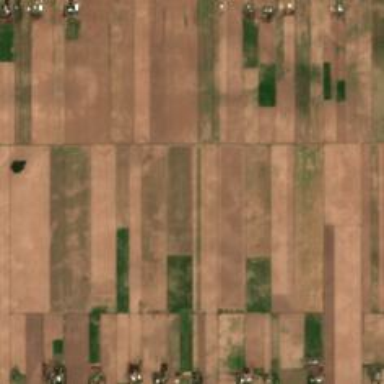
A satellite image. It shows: Farmland with wheat crops.